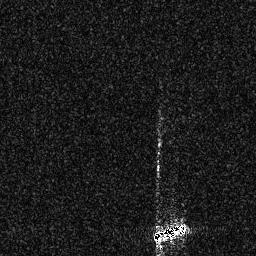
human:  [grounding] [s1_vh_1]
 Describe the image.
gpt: In the satellite image, there is  <ref>1 medium ship </ref> <box>[[58, 85, 73, 95, 0]]</box> located at bottom.